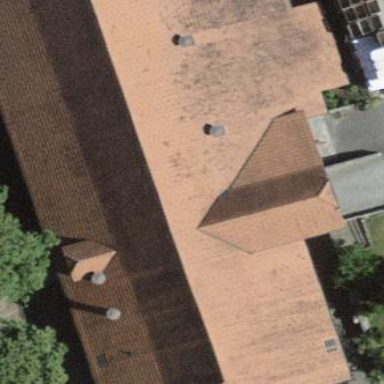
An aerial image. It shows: Farm building with half-hipped roof shape.